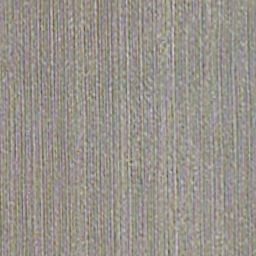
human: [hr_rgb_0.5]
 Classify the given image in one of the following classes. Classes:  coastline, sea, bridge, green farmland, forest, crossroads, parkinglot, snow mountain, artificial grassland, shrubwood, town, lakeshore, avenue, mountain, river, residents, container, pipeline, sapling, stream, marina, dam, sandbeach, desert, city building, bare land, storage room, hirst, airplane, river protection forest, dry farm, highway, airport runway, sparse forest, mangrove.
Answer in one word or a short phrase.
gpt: dry farm